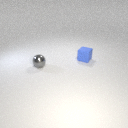
small blue rubber cube behind small gray metal sphere